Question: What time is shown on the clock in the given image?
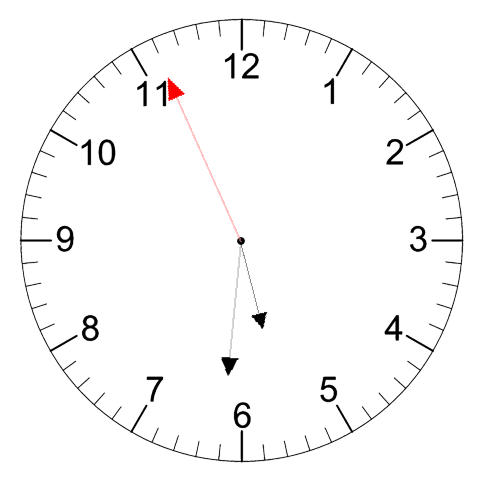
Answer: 05:30:56